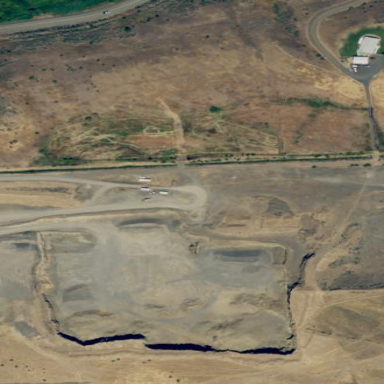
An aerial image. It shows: Quarry area.